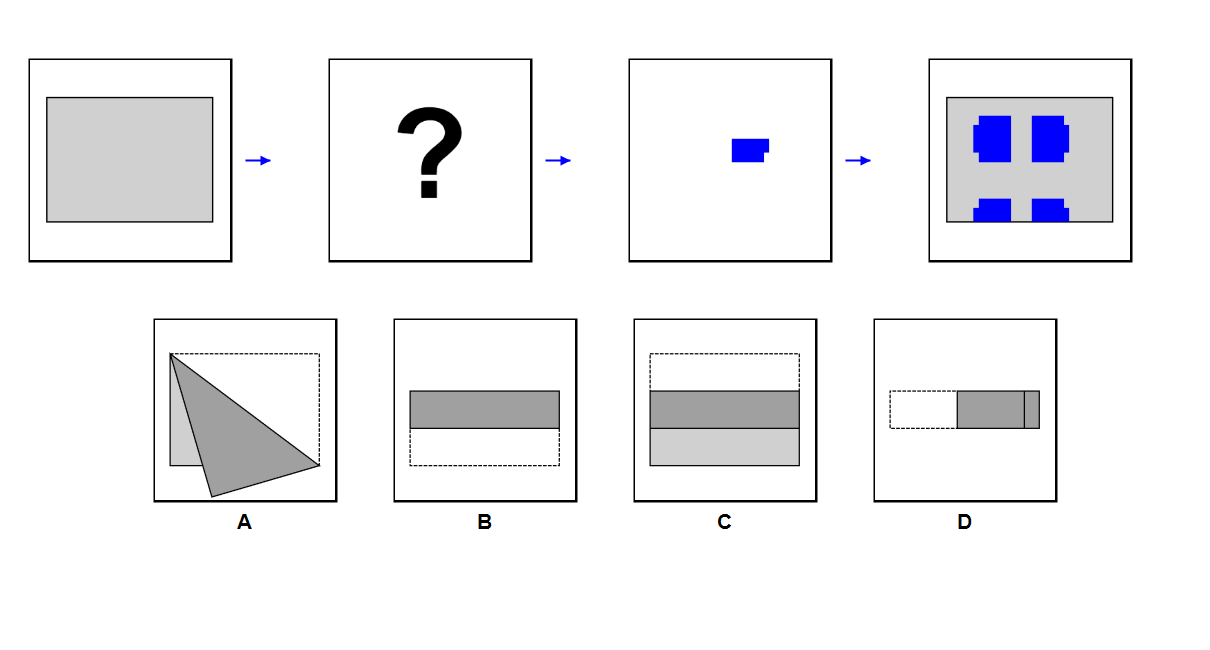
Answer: A